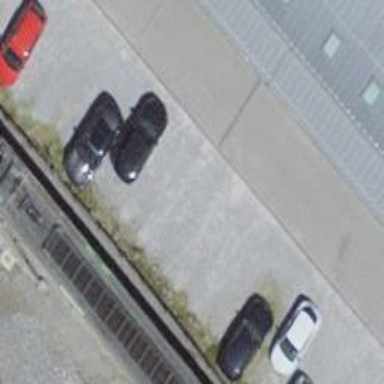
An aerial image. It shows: Car sharing facility.